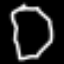
Label: octagon